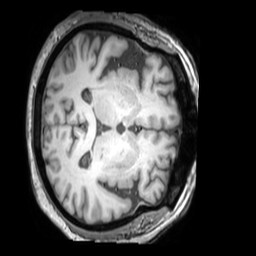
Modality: T1w
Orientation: axial
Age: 58
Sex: male
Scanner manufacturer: philips
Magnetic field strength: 3 T
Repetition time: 0.009897 s
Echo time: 0.004605 s